【题型】解答题　【知识点】立体几何　【难度】easy
已知球的两个平行截面的面积分别为$5\pi$和$8\pi$，它们位于球心的同侧，且距离等于$1$，求这个球的半径。
【解答】
\noindent 【解析】如图，设这两个截面圆的半径分别为$r_1$，$r_2$，

\noindent 球心到截面的距离分别为$d_1$，$d_2$，球的半径为$R$，\\
\noindent 则$\pi r_1^2=5\pi$，$\pi r_2^2=8\pi$，所以，$r_1^2=5$，$r_2^2=8$，\\
\noindent 又因为，$R^2=r_1^2+d_1^2=r_2^2+d_2^2$，\\
\noindent 所以，$d_1^2-d_2^2=8-5=3$，\\
\noindent 即$(d_1-d_2)(d_1+d_2)=3$，\\
\noindent 又$d_1-d_2=1$，\\
\noindent 所以，$\begin{cases} d_1+d_2=3, \\ d_1-d_2=1, \end{cases}$ 解得$\begin{cases} d_1=2, \\ d_2=1. \end{cases}$\\
\noindent 则$R=\sqrt{r_1^2+d_1^2}=\sqrt{5+4}=3$，\\
\noindent 即球的半径等于$3$；
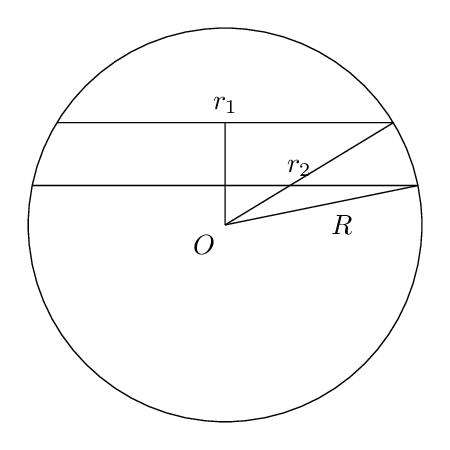